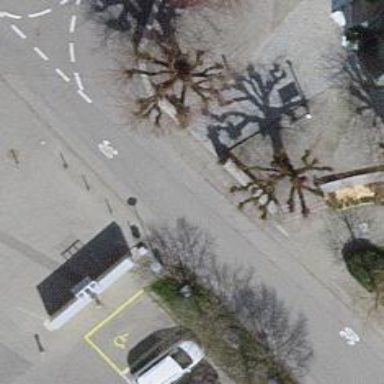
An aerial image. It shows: Uncontrolled zebra crossing on the road.